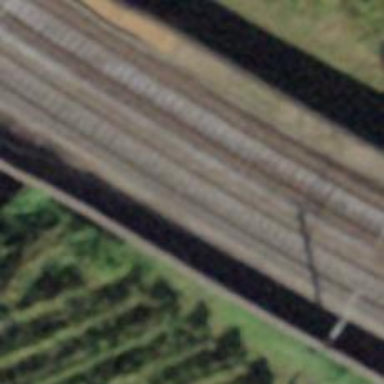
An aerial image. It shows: Bridge with single railway track electrified by contact line.